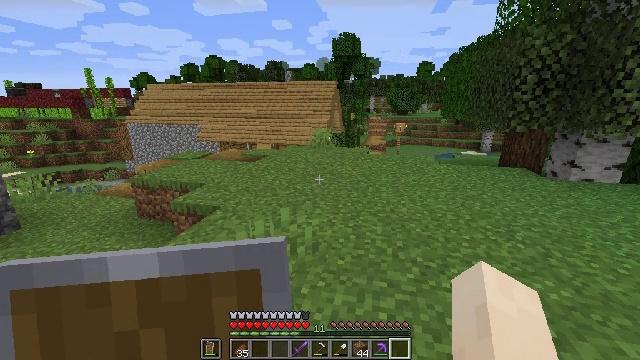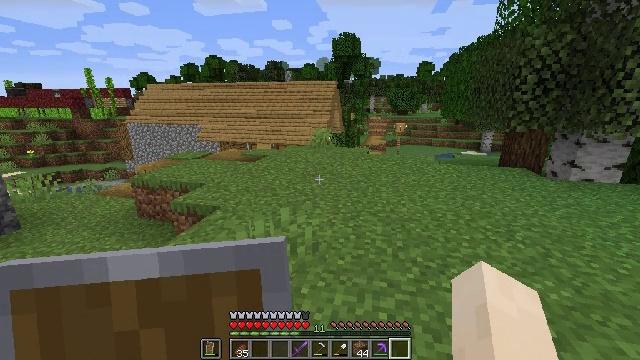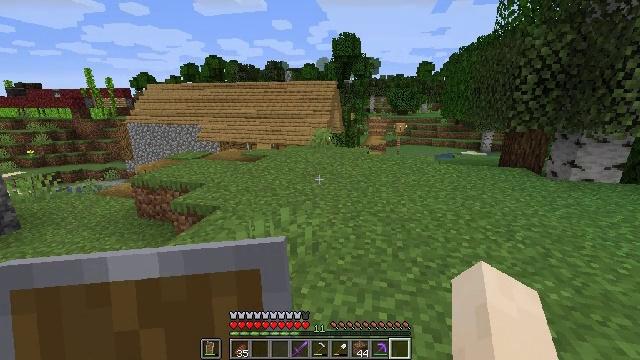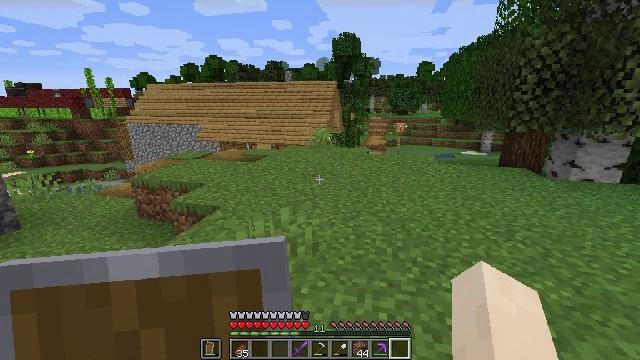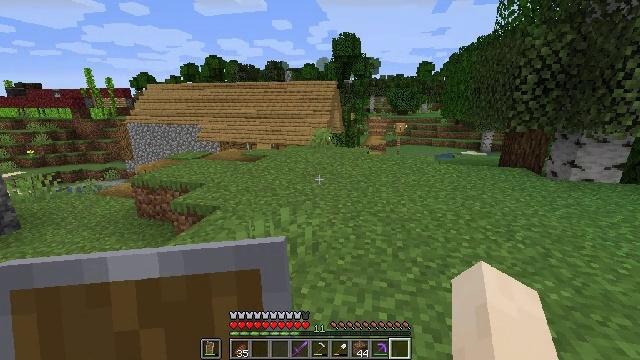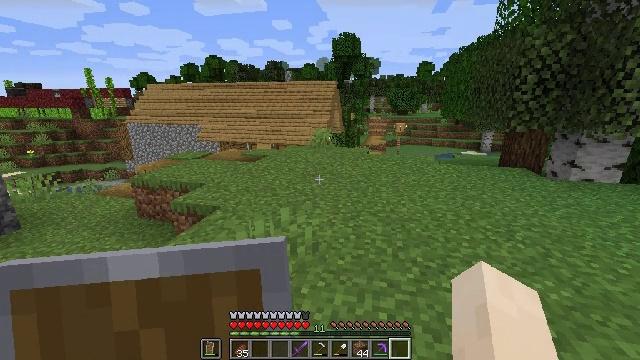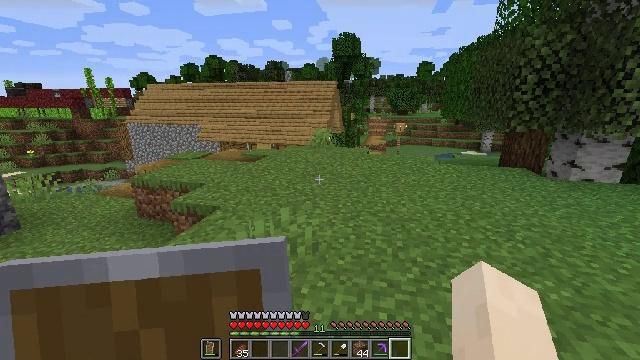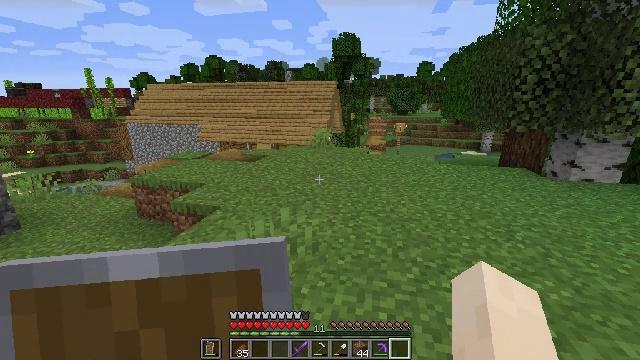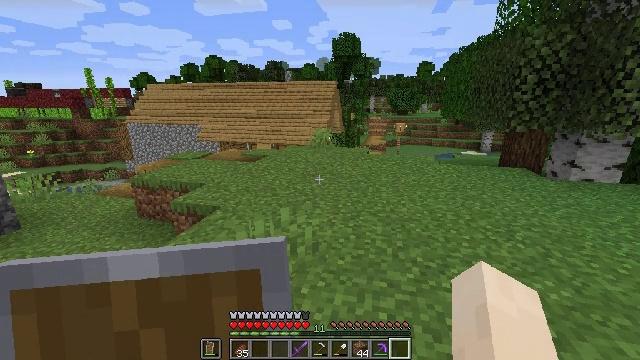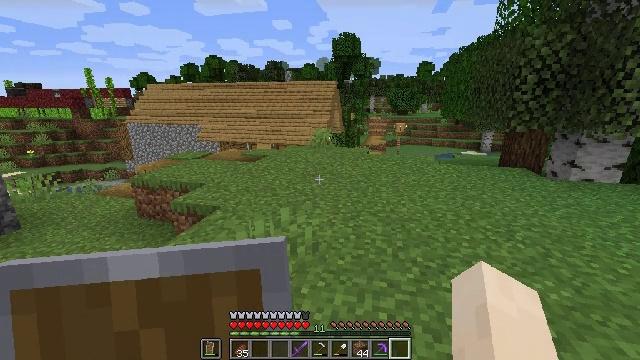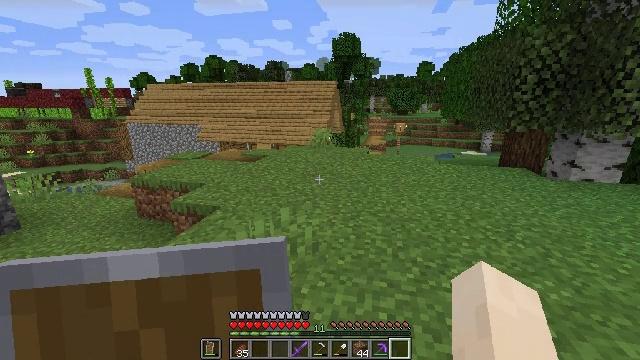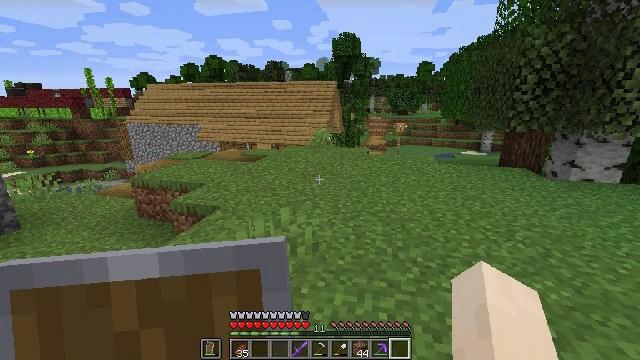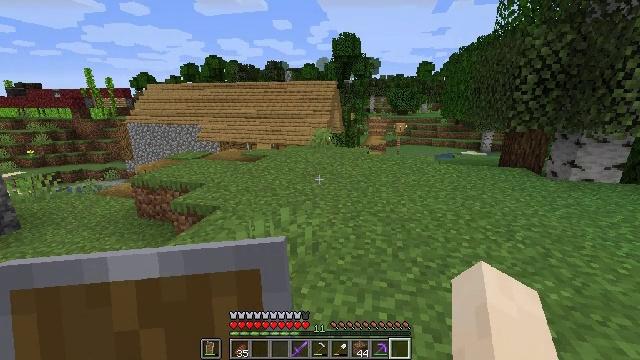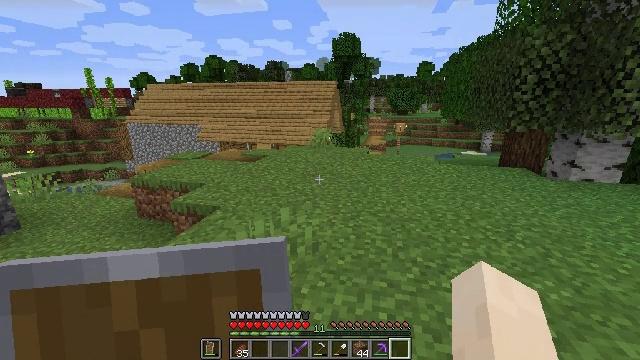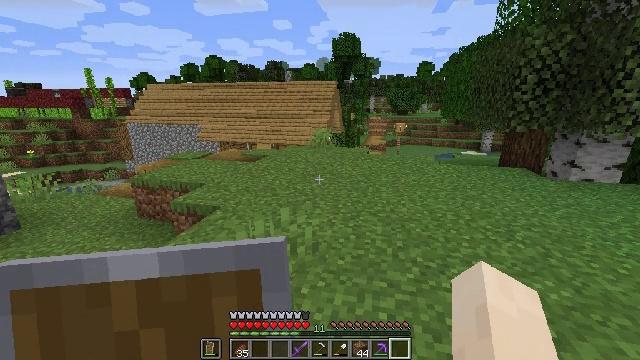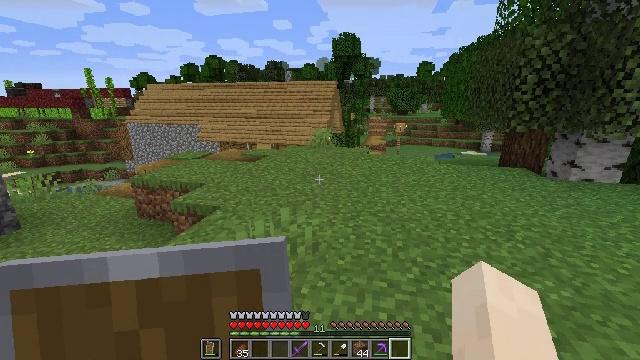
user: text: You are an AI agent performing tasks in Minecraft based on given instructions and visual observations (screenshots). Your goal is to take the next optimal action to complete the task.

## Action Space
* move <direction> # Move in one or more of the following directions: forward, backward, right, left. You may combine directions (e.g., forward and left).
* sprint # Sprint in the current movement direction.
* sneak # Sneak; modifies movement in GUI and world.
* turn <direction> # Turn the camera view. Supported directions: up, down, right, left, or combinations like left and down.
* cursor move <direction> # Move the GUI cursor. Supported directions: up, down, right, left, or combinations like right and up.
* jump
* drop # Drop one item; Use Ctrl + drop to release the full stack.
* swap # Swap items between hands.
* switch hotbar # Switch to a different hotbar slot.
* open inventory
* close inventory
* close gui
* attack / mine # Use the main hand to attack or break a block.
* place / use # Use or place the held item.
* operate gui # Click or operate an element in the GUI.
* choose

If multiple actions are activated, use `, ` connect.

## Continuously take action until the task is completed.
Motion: motion action
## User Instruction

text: Craft a hopper with the required materials.
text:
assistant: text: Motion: no_op
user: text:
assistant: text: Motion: no_op
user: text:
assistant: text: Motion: no_op
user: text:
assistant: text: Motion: no_op
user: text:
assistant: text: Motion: no_op
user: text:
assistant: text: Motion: no_op
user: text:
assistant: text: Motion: no_op
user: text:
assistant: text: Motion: no_op
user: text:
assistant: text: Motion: no_op
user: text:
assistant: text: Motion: no_op
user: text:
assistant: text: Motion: no_op
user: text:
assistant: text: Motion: no_op
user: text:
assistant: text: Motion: no_op
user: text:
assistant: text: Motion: no_op
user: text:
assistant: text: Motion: no_op
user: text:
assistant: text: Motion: no_op
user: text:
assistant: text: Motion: no_op
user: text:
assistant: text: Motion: no_op
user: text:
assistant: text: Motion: no_op
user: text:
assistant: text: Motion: no_op
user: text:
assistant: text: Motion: no_op
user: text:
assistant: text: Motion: no_op
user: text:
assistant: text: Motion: no_op
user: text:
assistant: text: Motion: no_op
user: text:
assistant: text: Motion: no_op
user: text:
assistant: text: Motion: no_op
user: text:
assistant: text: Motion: no_op
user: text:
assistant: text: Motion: no_op
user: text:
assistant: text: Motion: no_op
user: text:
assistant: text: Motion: no_op